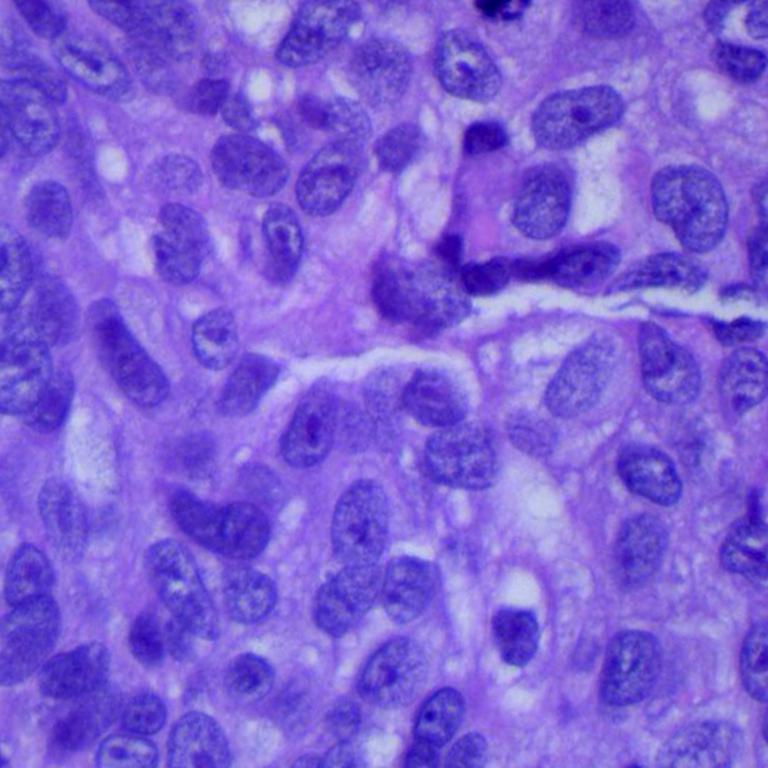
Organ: lung
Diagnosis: squamous carcinomas